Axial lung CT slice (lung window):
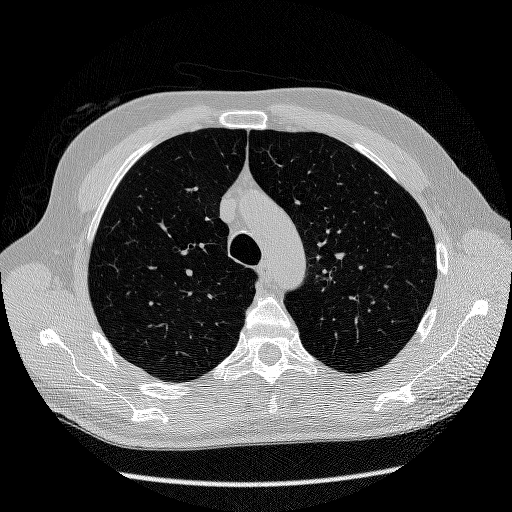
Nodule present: no